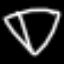
Label: diamond